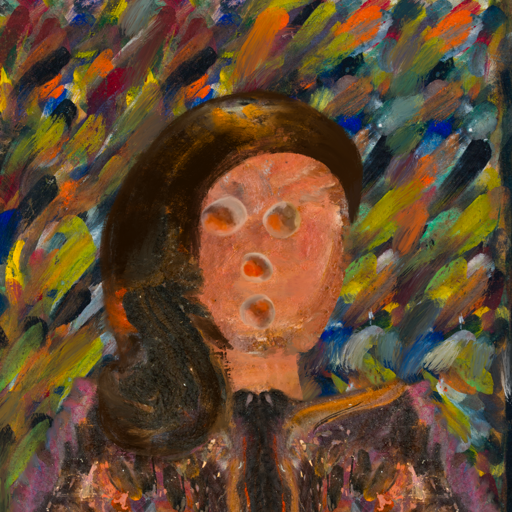
Background: An_Impression, Head And Neck Front: Boggyland, Face Front: Rupkatha, Bust: Gypsy_Queen, Hair Front: Gypsy_Queen, Head Accessory: Blank, Second Necklace: Blank, Necklace: Blank, Baby: Blank